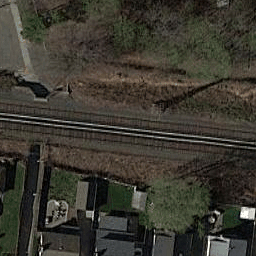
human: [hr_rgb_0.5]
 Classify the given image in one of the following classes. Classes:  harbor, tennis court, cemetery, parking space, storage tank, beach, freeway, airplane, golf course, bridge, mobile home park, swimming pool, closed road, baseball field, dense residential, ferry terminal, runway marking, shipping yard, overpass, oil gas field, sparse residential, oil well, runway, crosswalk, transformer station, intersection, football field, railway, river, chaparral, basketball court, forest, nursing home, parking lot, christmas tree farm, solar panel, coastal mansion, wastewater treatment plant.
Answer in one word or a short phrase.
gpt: railway